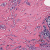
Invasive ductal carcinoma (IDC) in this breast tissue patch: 0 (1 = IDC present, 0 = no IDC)